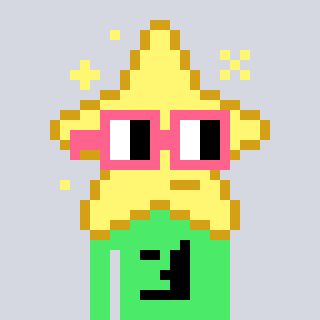
a pixel art character with square pink glasses, a star-shaped head and a teal-colored body on a cool background